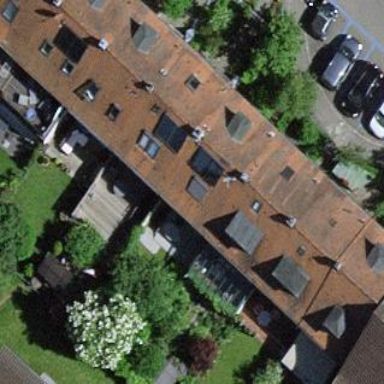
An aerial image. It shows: Terrace building.